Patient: sex M, age 69
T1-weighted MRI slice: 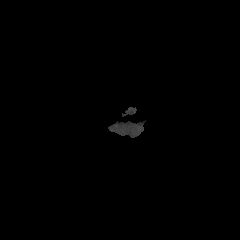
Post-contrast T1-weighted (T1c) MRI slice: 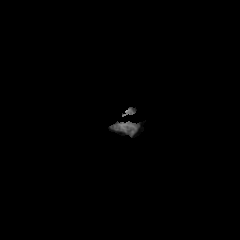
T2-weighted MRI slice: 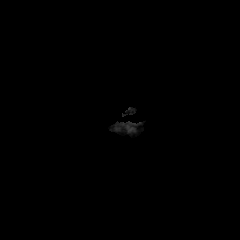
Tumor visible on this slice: no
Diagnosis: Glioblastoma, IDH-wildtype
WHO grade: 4